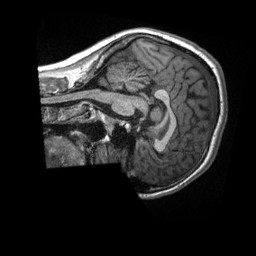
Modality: T1w
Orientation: sagittal
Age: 25
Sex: female
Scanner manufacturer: siemens
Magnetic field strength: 3 T
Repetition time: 2.3 s
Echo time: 0.00288 s